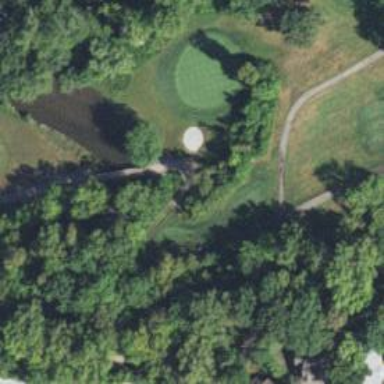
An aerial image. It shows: Track road on bridge with grade1 track type. It resembles golf cart path.